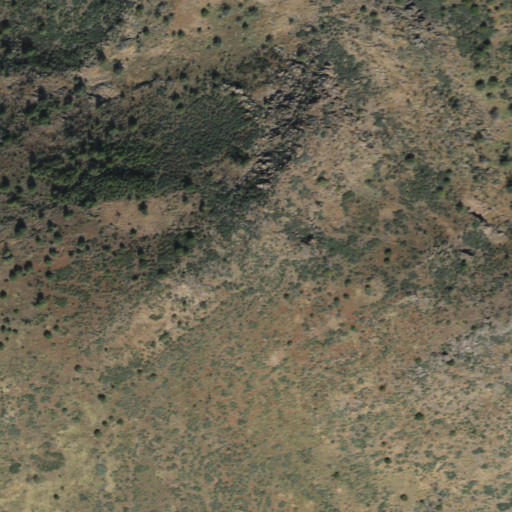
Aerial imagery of mountain in Arizona named Horner Mountain containing shrub and evergreen forest